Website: lowes
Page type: order-returns
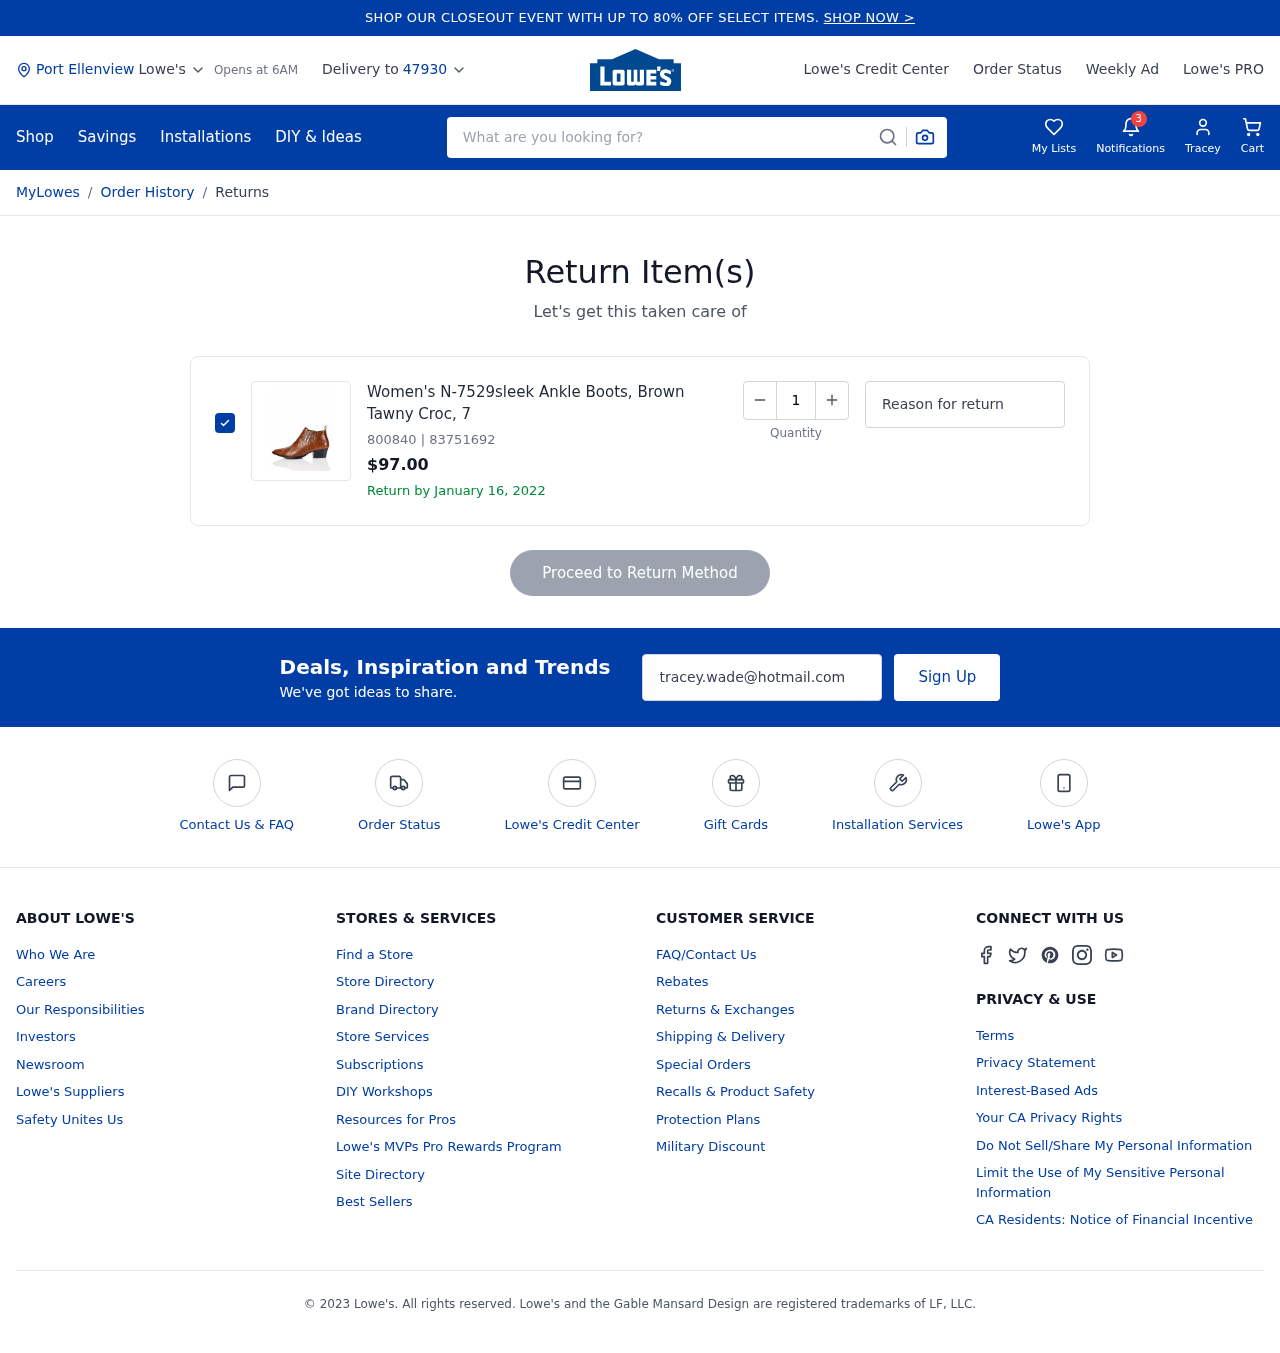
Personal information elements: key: PII_CITY
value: Port Ellenview
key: PII_FIRSTNAME
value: Tracey
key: PII_POSTCODE
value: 47930
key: PII_EMAIL
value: tracey.wade@hotmail.com
Product elements: key: PRODUCT1_NAME
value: Women's N-7529sleek Ankle Boots, Brown Tawny Croc, 7
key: PRODUCT1_PRICE
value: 97
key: PRODUCT1_ITEM_NUMBER
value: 800840
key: PRODUCT1_MODEL_NUMBER
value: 83751692
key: PRODUCT1_QUANTITY
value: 1
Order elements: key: ORDER_RETURN_BY_DATE
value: January 16, 2022